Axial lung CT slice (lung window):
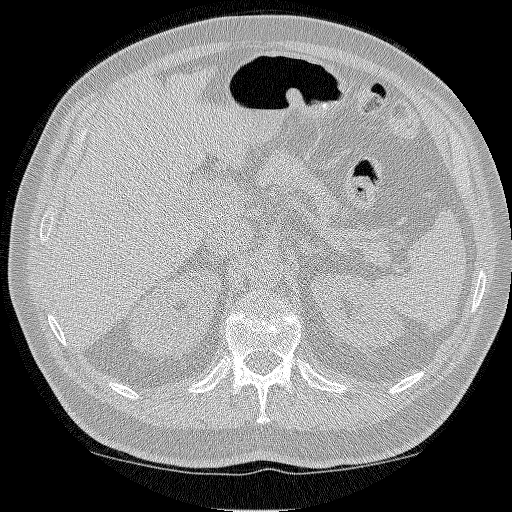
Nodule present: no